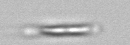
Label: Bacillariophyceae